Interaction volume radius: 5 \u00c5
Interaction volume height: 20 \u00c5
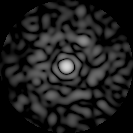
Disorder parameter: 0.8371